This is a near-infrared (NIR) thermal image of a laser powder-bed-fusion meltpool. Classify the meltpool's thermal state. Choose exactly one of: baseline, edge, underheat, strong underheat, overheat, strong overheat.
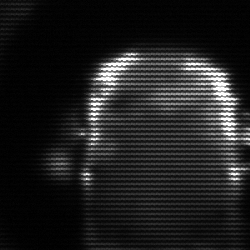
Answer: baseline